I will show an image sequence of human cooking. I have annotated the images with numbered circles. Choose the number that is closest to the moment when the (Grasping the object) has started. You are a five-time world champion in this game. Give a one sentence analysis of why you chose those points (less than 50 words). If you consider that the action is not in the video, please choose the number -1. Provide your answer at the end in a json file of this format: {"points": []}
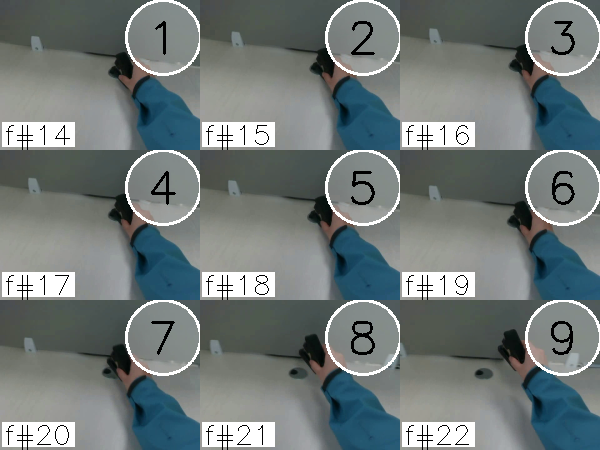
Frame 2 shows the clearest moment of hand-object contact.
{"points": [2]}